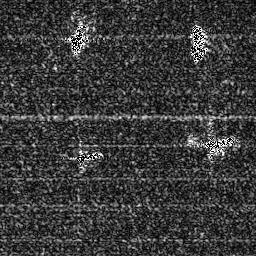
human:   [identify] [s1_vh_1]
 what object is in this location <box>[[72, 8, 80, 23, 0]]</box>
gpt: <ref>1 medium ship at the top right</ref>

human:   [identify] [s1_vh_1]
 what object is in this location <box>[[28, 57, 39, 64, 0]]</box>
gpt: <ref>1 small ship at the center</ref>